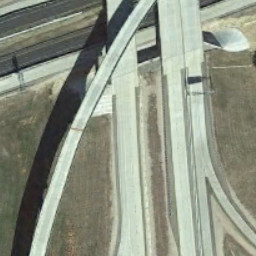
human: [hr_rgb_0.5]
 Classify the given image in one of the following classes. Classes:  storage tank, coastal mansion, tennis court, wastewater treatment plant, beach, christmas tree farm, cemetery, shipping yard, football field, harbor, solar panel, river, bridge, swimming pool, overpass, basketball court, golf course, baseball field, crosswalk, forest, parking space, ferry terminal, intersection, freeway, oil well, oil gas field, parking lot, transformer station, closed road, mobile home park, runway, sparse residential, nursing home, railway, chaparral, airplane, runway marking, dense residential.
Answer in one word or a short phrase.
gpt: overpass